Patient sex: F
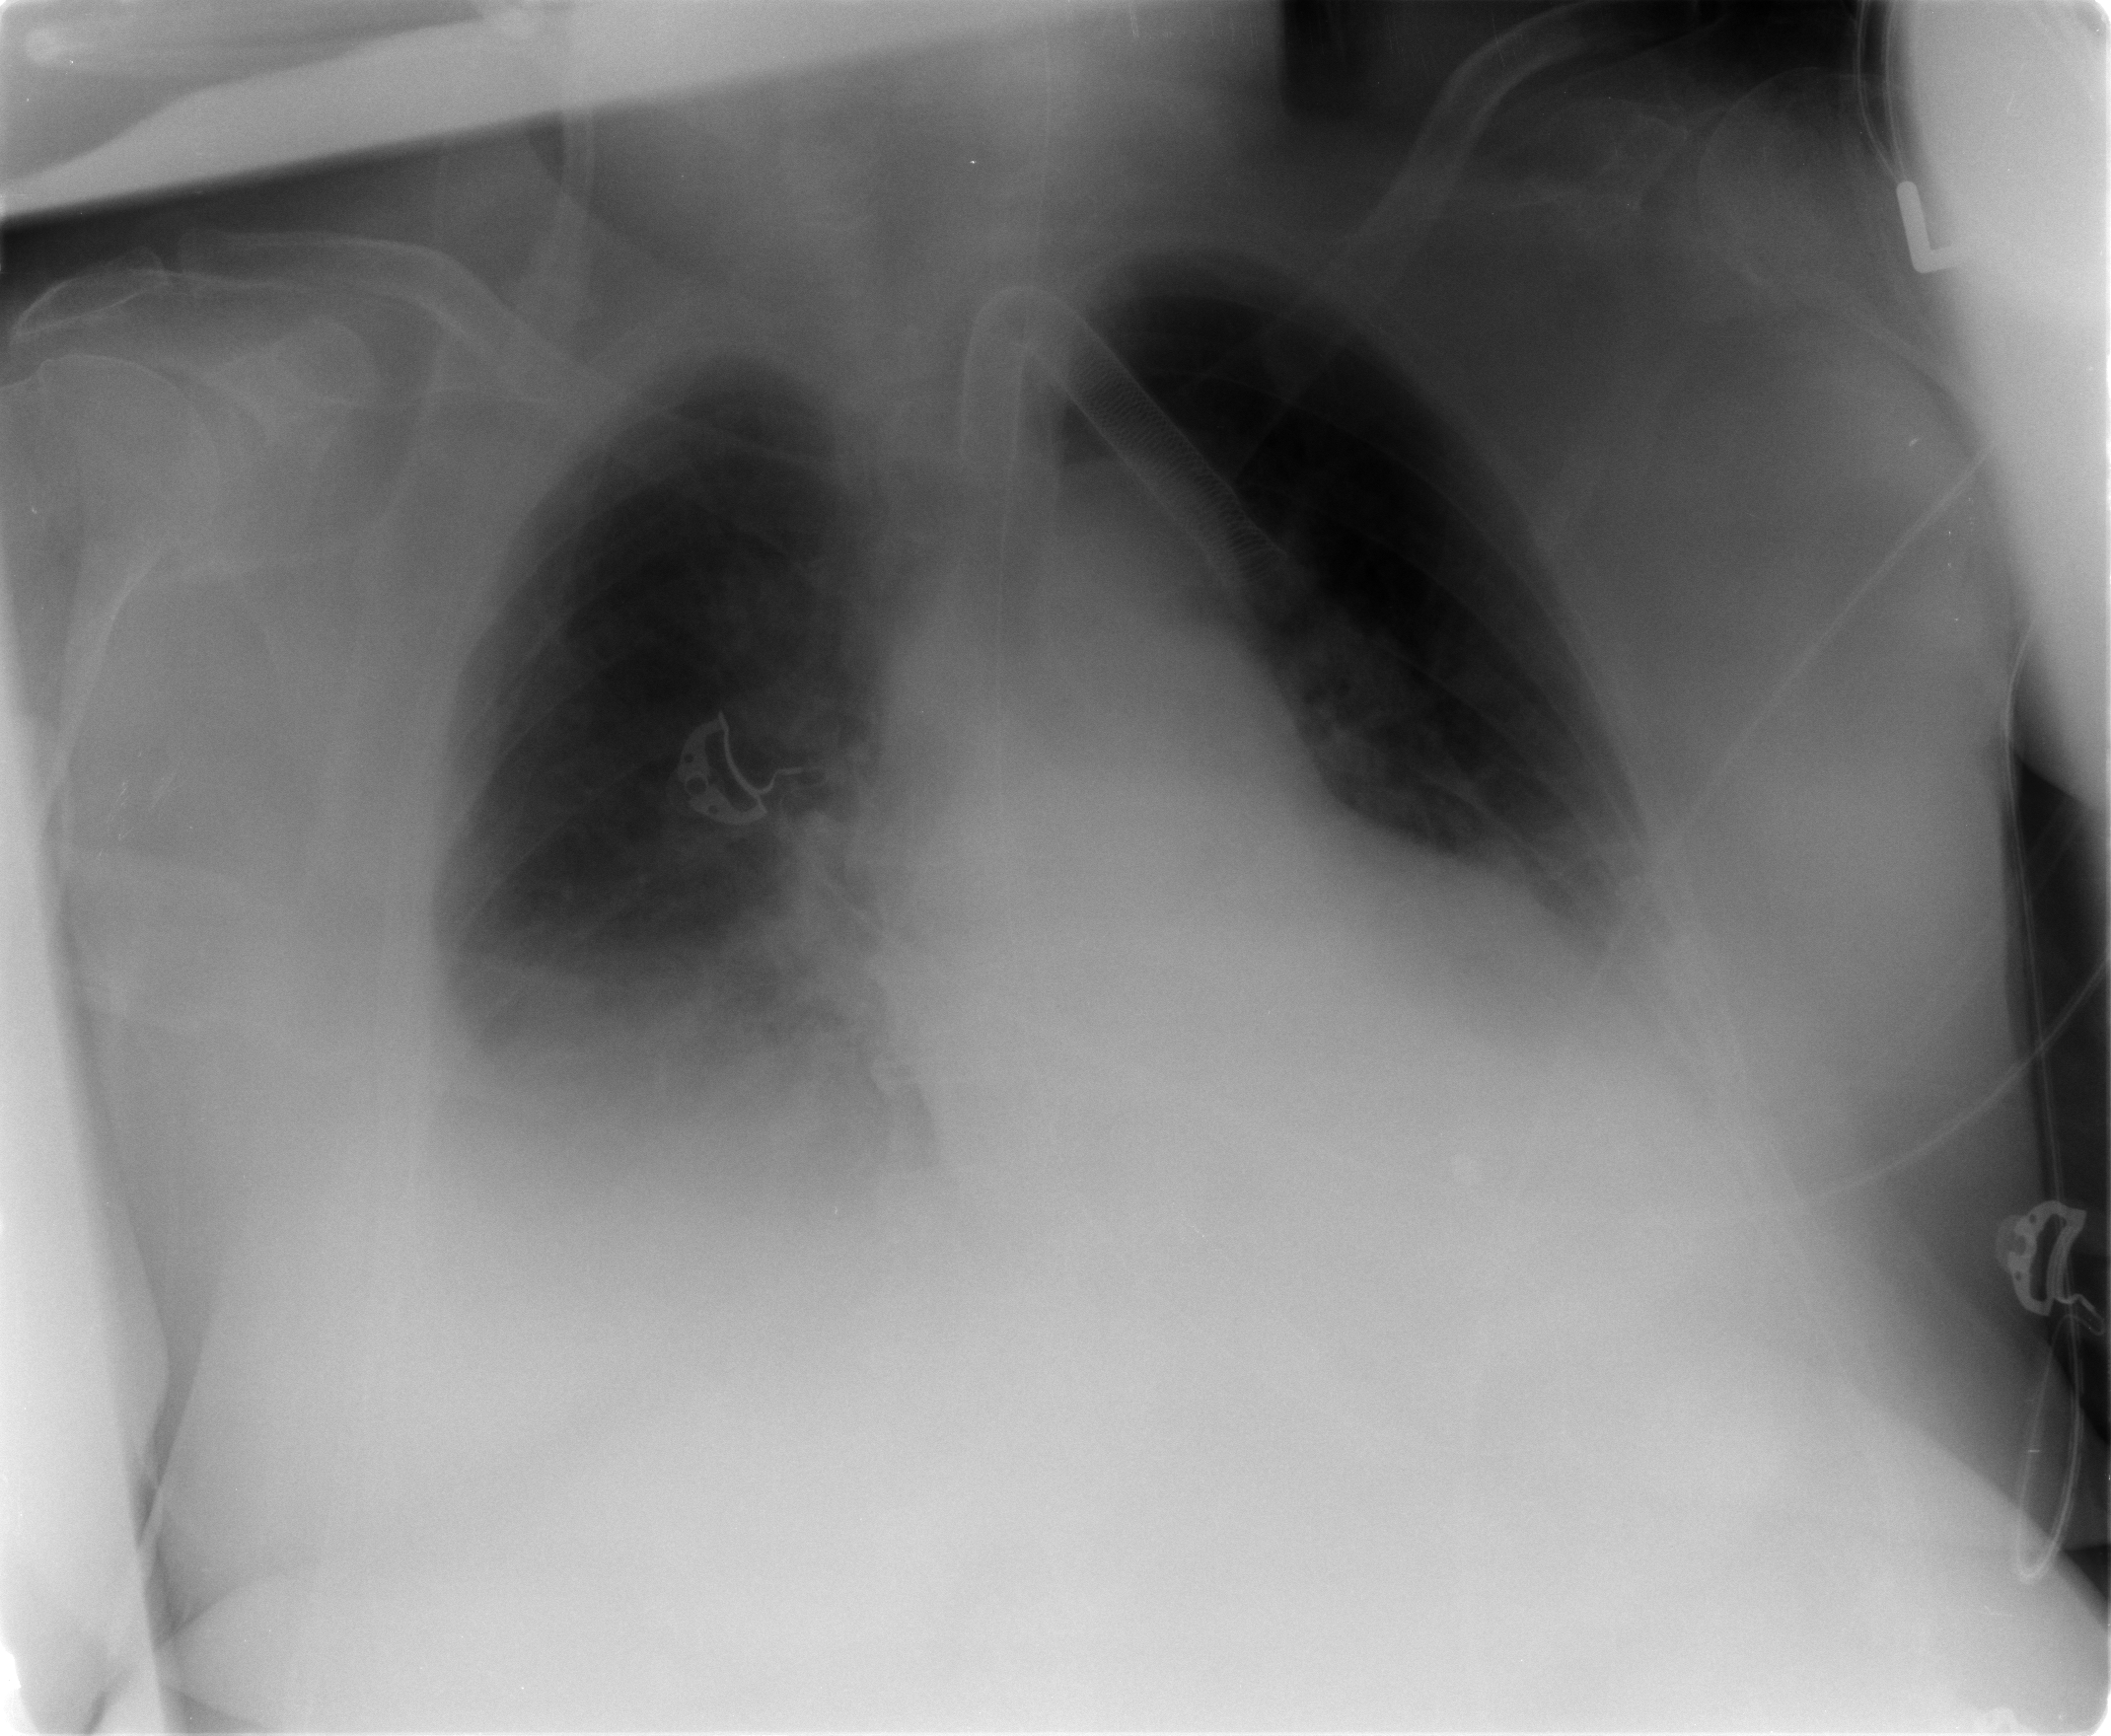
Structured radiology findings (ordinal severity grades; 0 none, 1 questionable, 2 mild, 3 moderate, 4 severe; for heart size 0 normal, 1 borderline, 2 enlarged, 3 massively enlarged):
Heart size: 1
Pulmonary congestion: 2
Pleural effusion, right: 2
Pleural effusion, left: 2
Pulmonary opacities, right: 0
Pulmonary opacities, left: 0
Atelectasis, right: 2
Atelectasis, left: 2